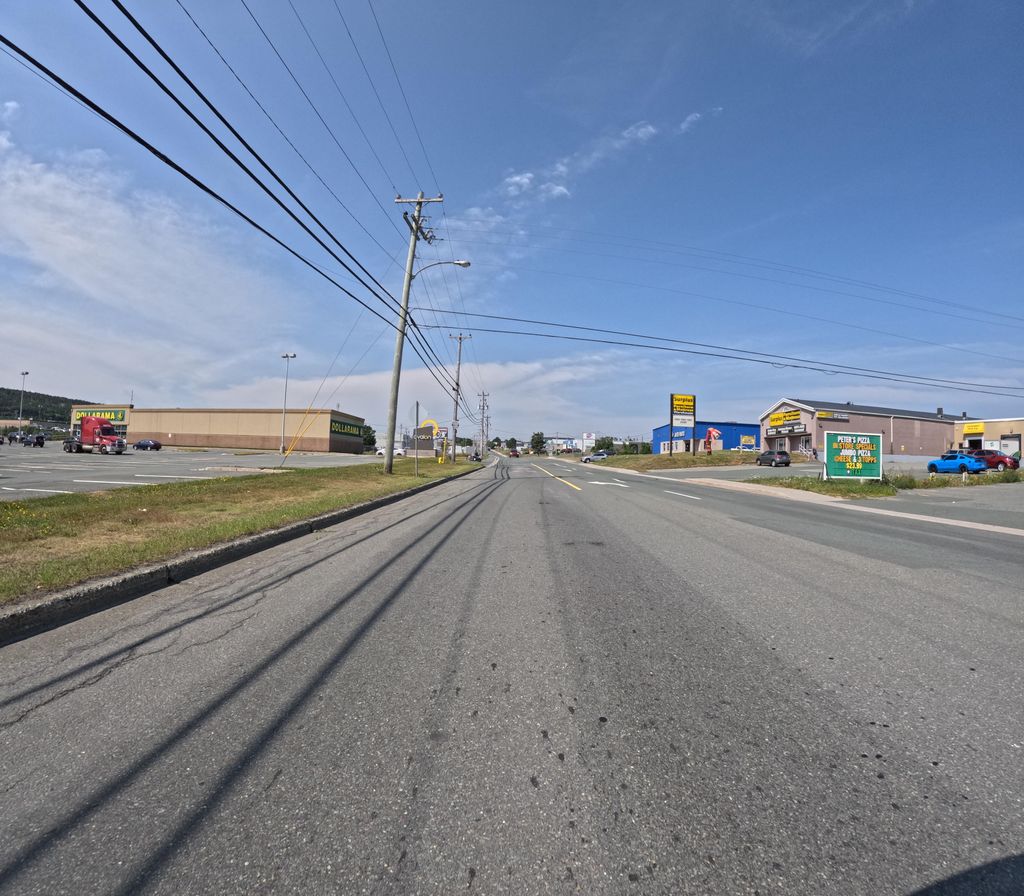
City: st_johns